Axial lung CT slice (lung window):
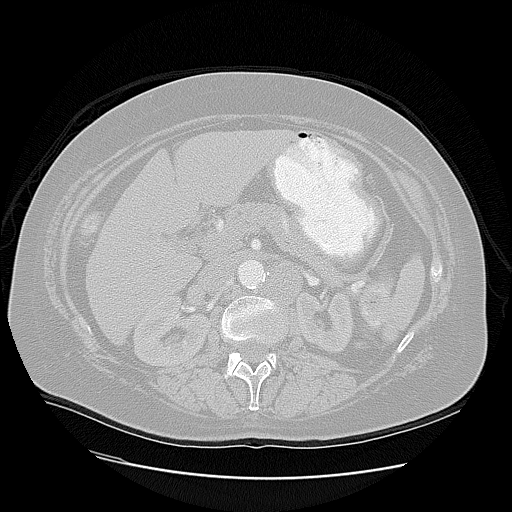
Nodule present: no